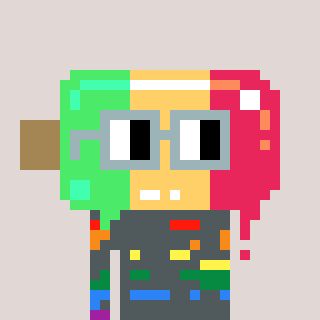
a pixel art character with square dark gray glasses, a icepop-shaped head and a grayscale-colored body on a warm background